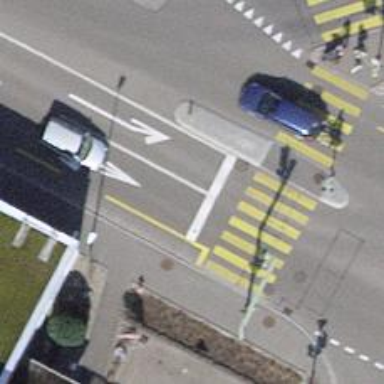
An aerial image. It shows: Road with traffic signals.